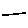
Label: line